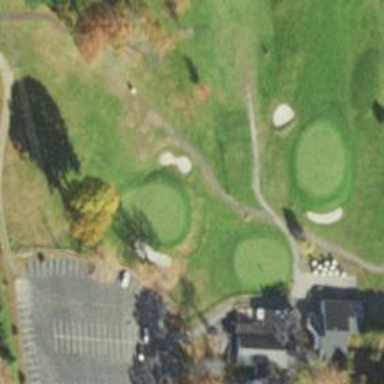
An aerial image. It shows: View of golf hole.